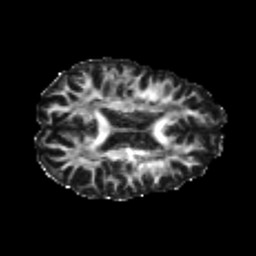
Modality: FA
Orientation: axial
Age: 22
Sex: female
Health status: healthy
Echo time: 0.074 s